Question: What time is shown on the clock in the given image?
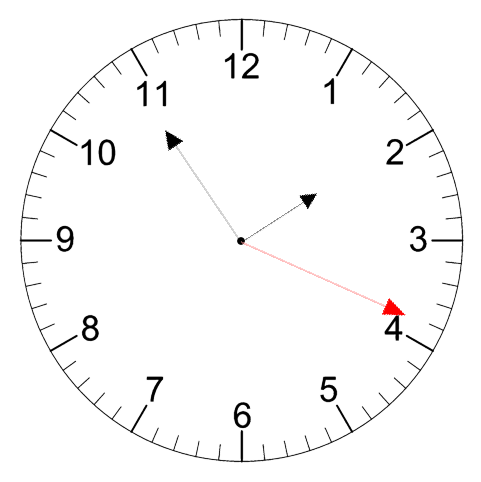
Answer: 01:54:19